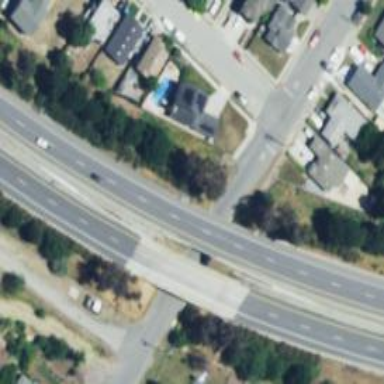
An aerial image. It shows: Bridge for trunk highway with expressway access.